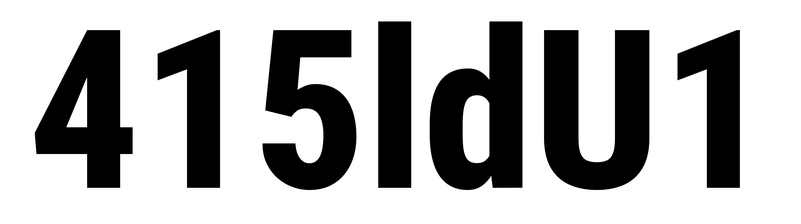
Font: Roboto_Condensed_ExtraBold